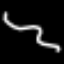
Label: squiggle